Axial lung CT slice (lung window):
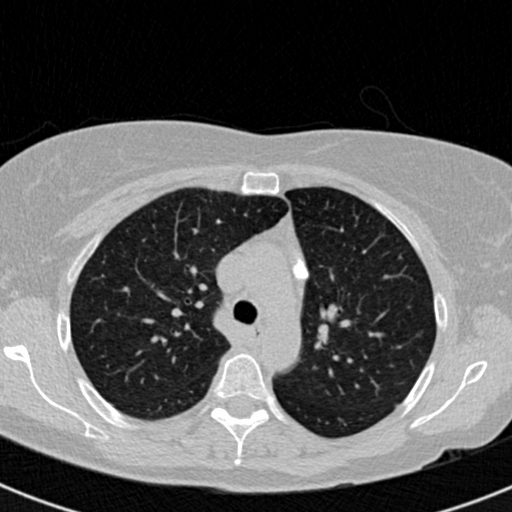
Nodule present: no